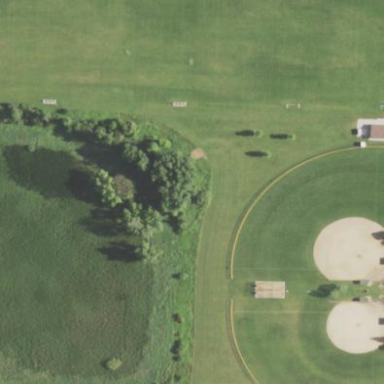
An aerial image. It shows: Baseball pitch for leisure land.